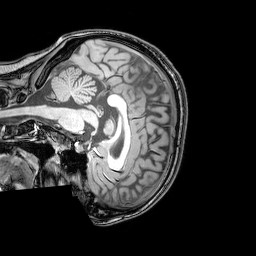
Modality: T1w
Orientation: sagittal
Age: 24
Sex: female
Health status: healthy
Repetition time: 0.081 s
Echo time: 0.037 s